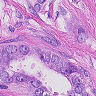
Metastatic tissue present: yes